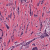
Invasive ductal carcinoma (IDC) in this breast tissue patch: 1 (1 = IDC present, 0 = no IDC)